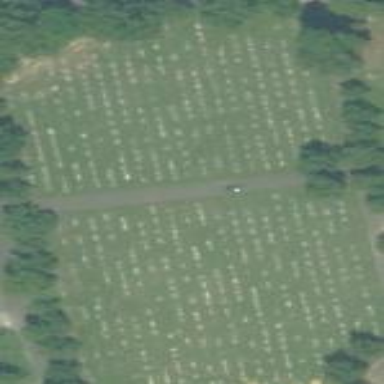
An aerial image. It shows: Cemetery.